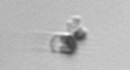
Label: Skeletonema